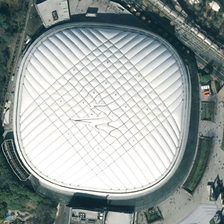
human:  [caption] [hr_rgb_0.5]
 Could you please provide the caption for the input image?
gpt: a white rounded rectangle center is near some trees .

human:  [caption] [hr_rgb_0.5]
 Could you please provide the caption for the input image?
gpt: along the road is a rounded square white center with grid pattern built on a square decorated with trees and lawns .

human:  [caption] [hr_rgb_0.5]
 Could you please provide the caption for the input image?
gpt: along the road is a rounded square white center with grid pattern built on a square decorated with trees and lawns .

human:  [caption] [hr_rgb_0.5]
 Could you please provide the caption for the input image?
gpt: it is a squarewise center with stripes and squares on its white top .

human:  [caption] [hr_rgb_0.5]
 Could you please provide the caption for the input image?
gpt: an almost square white center building near a road is surrounded by some green trees and several buildings .